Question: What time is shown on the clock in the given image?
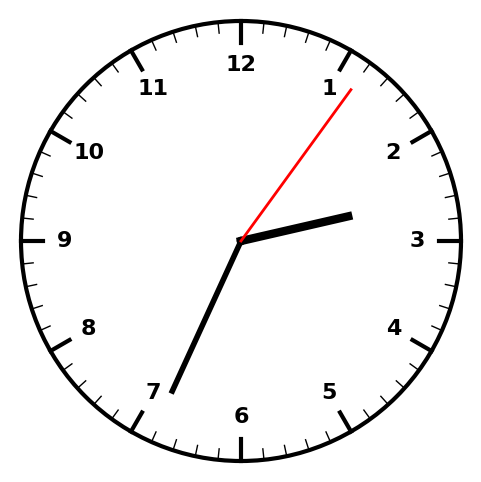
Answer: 02:34:06